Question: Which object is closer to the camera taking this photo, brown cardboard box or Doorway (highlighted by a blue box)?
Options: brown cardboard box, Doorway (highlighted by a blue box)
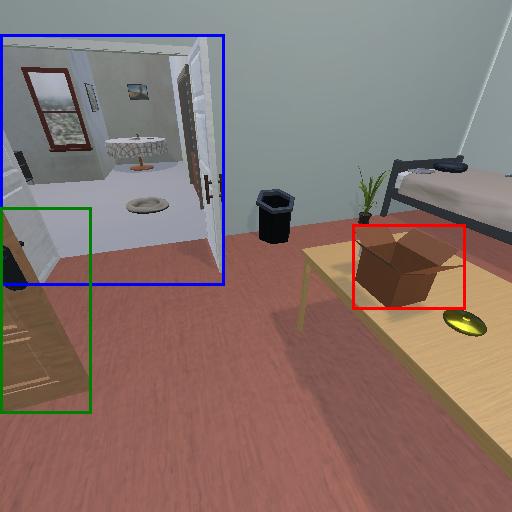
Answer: brown cardboard box